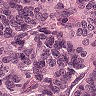
Metastatic tissue present: yes